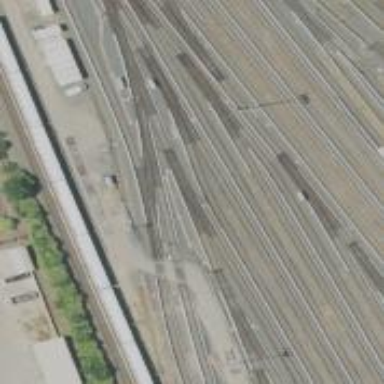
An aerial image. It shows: Yard area with electrified rail tracks.